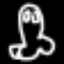
Label: frog